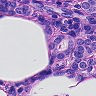
Metastatic tissue present: yes